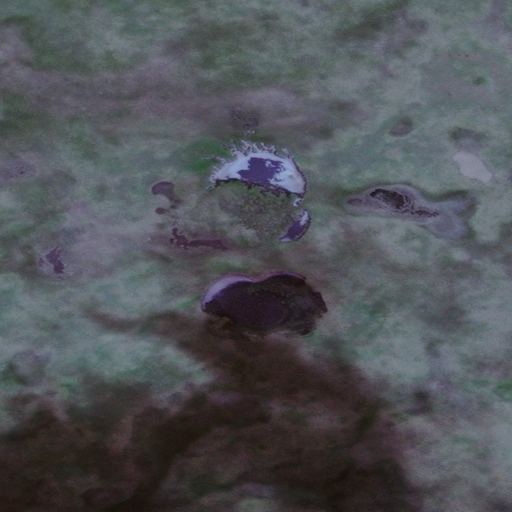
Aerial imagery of island in Alaska named Kanaga Island containing only unknown